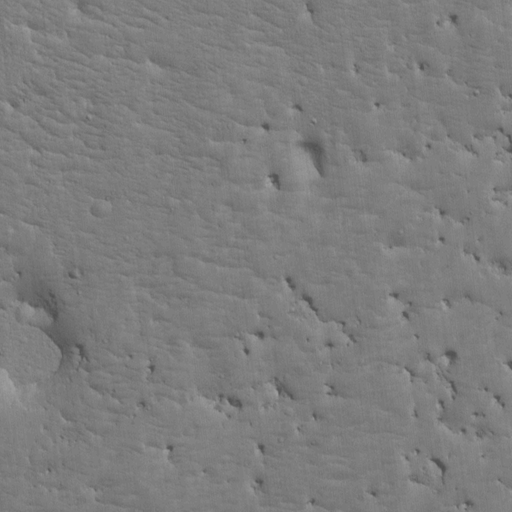
Classes present: Background